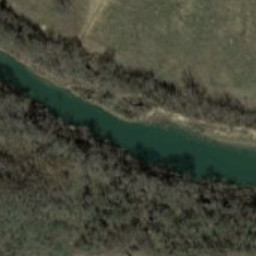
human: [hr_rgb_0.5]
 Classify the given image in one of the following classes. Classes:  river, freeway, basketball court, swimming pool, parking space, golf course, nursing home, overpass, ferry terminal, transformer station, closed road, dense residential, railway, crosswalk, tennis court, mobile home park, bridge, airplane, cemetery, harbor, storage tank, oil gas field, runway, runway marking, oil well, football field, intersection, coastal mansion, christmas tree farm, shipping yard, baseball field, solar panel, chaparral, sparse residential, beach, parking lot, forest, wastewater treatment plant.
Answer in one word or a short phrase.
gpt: river